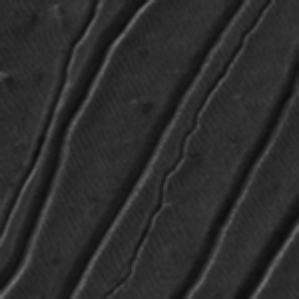
Label: frost